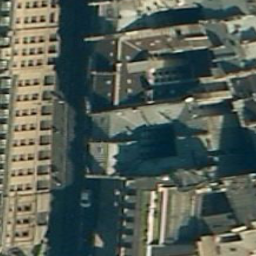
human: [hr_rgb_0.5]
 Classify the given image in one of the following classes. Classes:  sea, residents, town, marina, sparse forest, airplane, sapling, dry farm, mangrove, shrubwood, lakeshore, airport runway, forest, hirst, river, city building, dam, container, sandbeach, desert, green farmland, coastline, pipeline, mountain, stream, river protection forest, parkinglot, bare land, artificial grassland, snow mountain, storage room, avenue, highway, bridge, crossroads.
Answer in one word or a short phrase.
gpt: city building